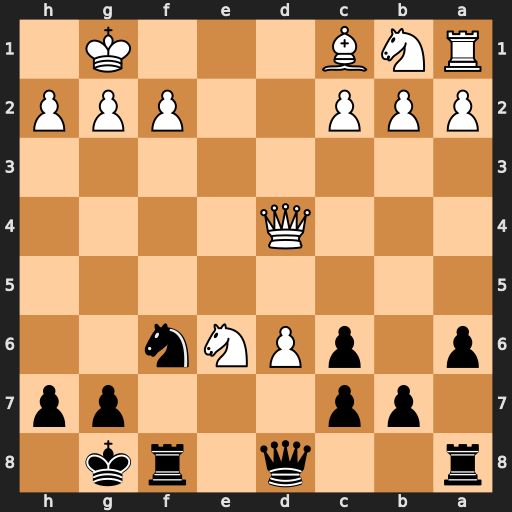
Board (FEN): r2q1rk1/1pp3pp/p1pPNn2/8/3Q4/8/PPP2PPP/RNB3K1
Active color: b
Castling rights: -
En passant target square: -
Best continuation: Re8 Qc4 b5 Qb3 Nd5